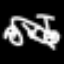
Label: squiggle